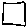
Label: square